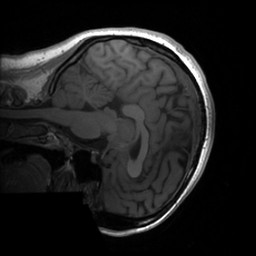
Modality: T1w
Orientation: sagittal
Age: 27
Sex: female
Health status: healthy